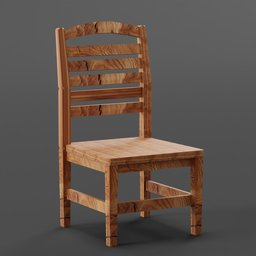
Label: furniture